Question: I have implemented a webhook url in the stripe account. I am getting an notification in the webhook url but not getting any event. It means I am getting an empty notification in the webhook url.
Fig shows Stripe account test result of webhook url

and webhook url code
'''
def stripeEventHandler(){
println("=========Stripe Request===============")
println("${params}")
println("========================")
render view:'index'
}
'''
And server logs
'''
2014-01-10T12:58:17.799473+00:00 app[web.1]: =========Stripe Request===============
2014-01-10T12:58:17.799749+00:00 app[web.1]: [action:stripeEventHandler, controller:home]
2014-01-10T12:58:17.799941+00:00 app[web.1]: ========================
'''
Please Help
Thank
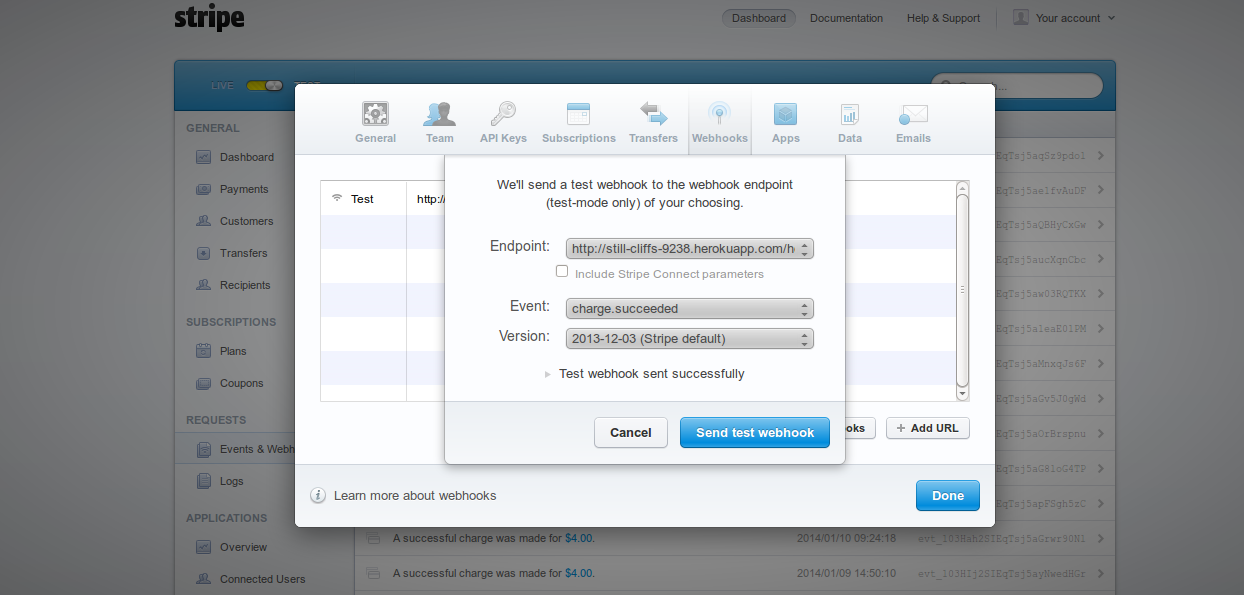
Answer: At last I Have fixed this issue. The simple fix is
'''
request.JSON
'''